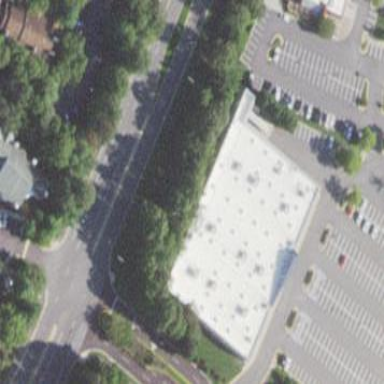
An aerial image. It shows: Retail building.